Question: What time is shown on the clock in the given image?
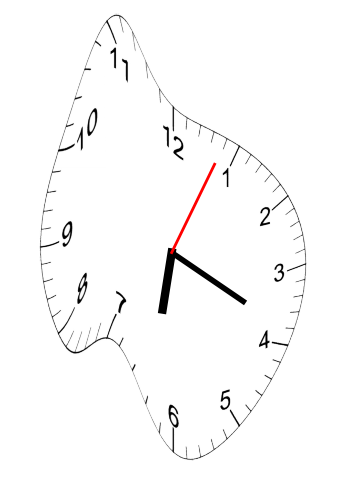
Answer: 06:19:04